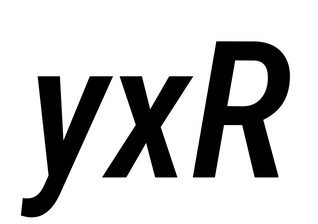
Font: Roboto-Italic_Condensed_Medium_Italic